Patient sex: F
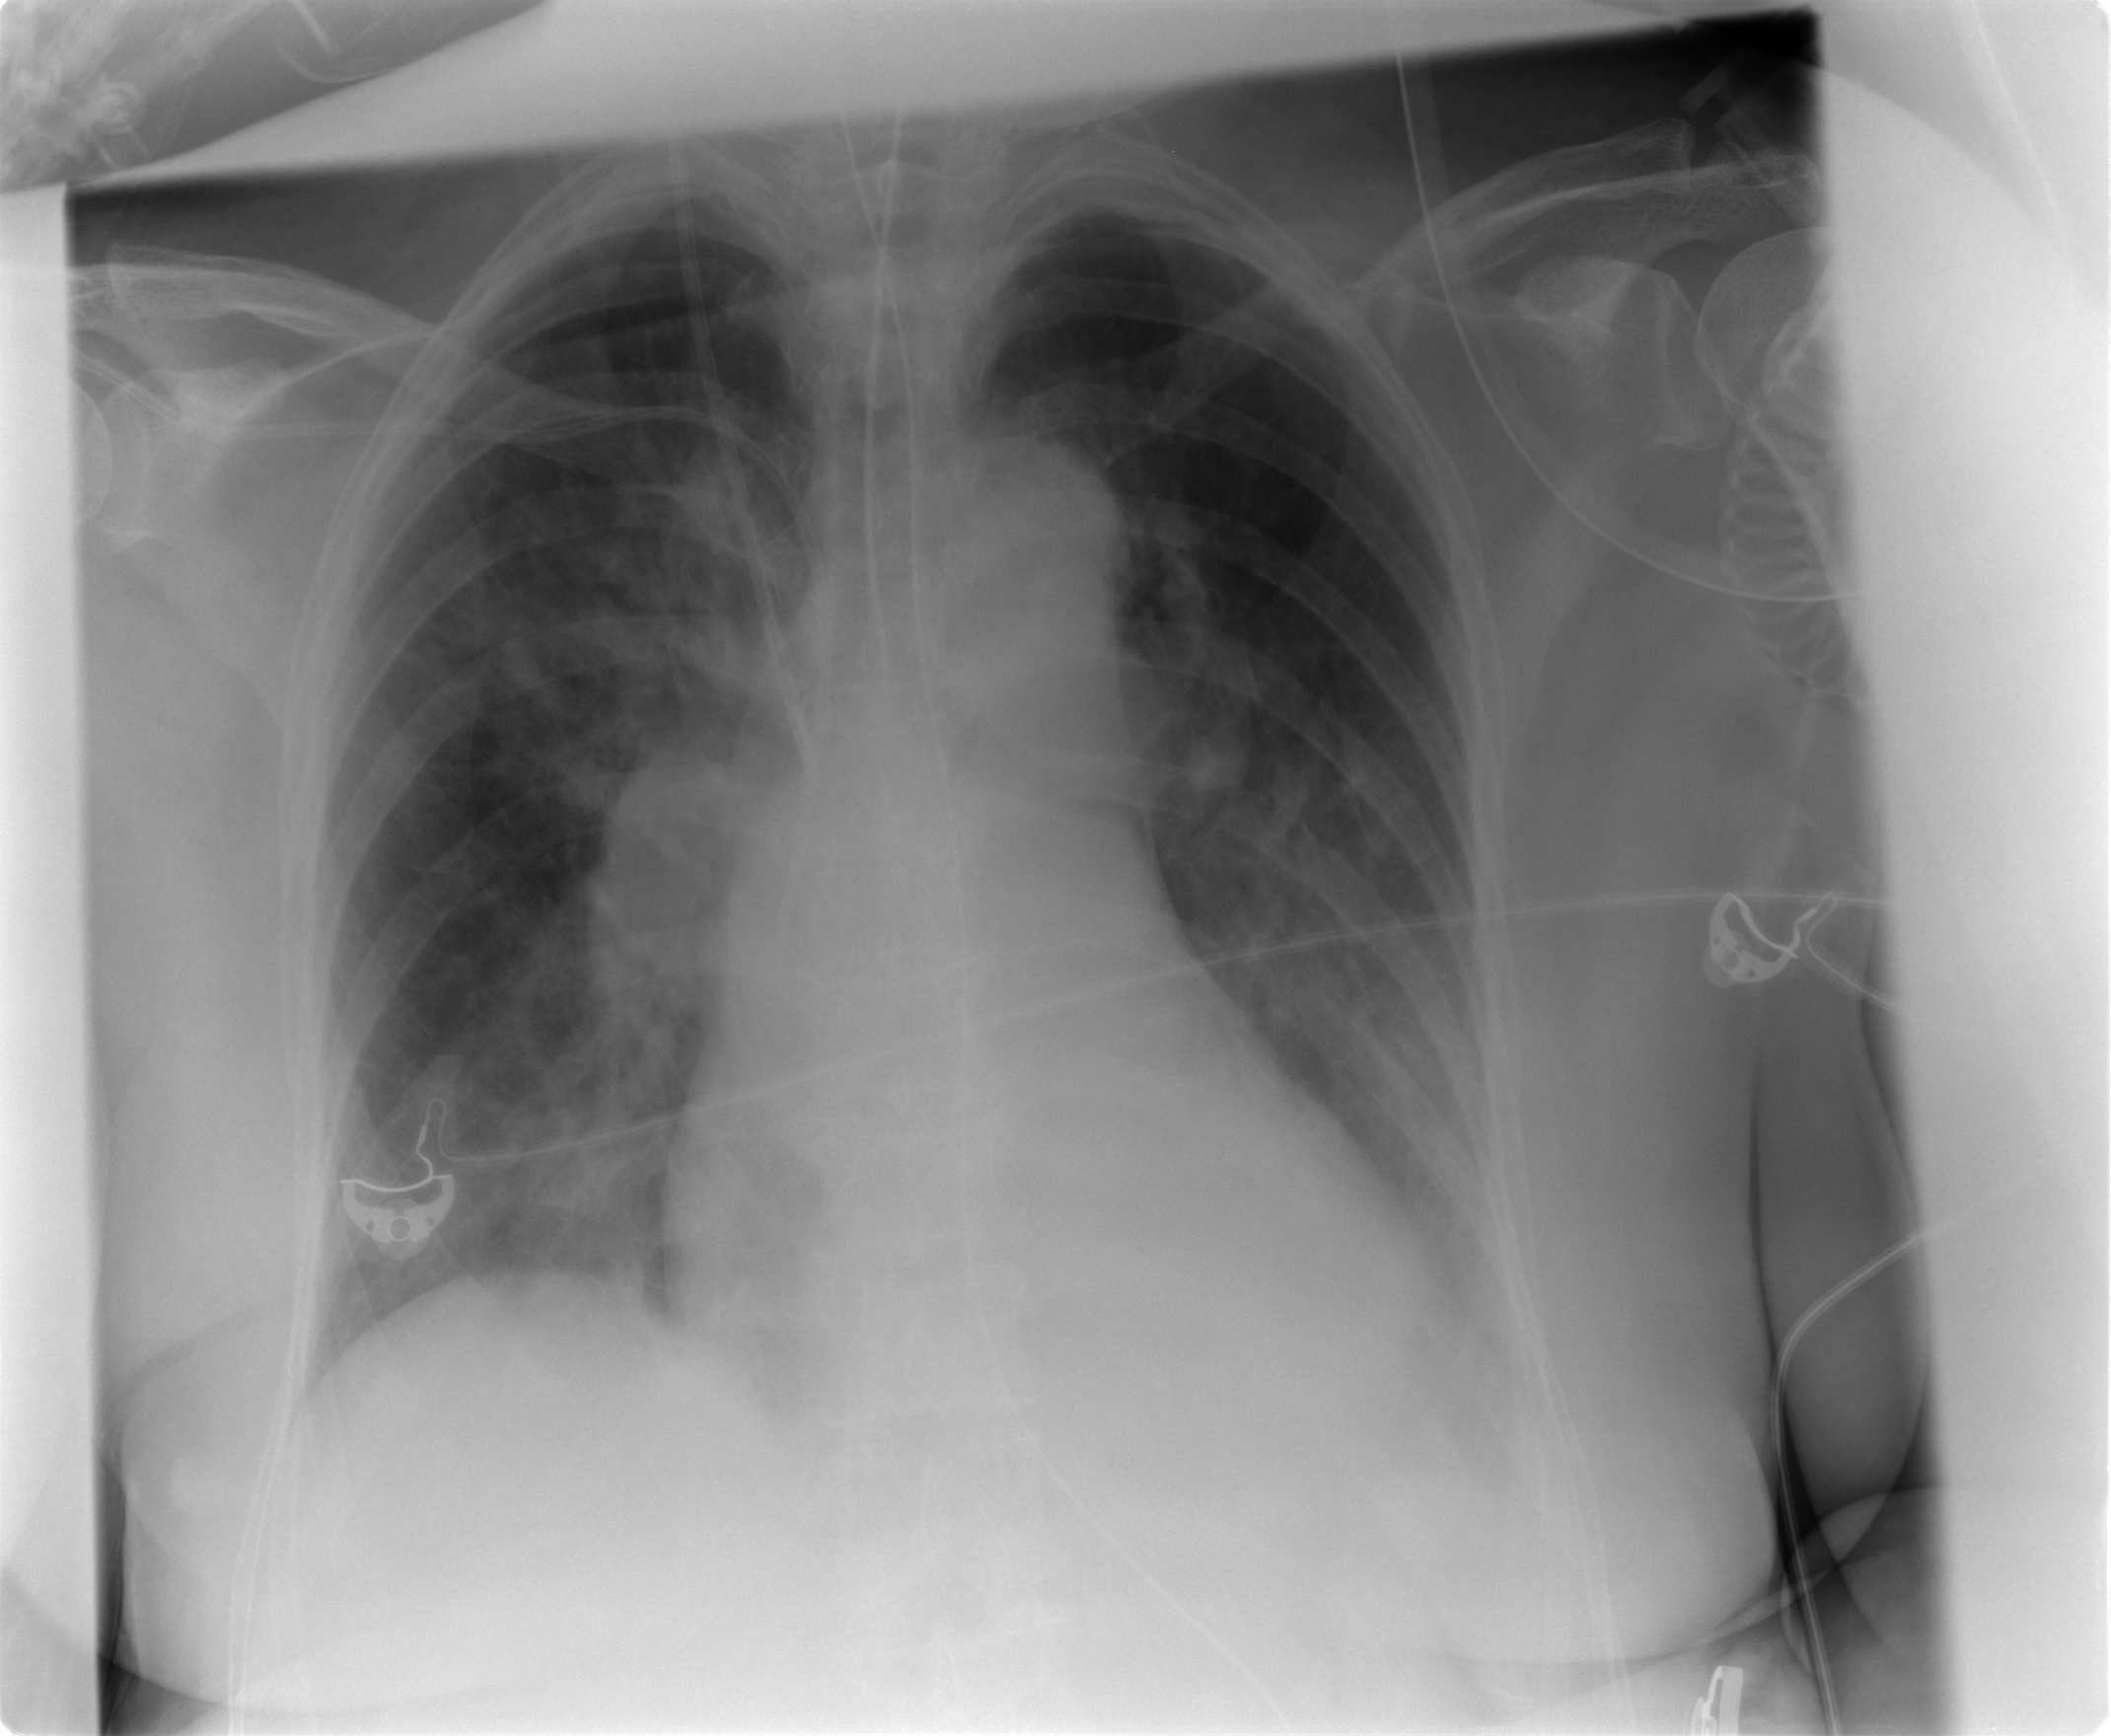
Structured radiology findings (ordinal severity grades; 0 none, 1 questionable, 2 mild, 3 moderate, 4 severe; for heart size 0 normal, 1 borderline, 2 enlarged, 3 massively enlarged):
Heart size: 2
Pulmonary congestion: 2
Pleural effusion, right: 1
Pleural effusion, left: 2
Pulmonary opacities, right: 2
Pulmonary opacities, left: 2
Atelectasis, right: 2
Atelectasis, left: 2